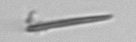
Label: fiber_TAG_external_detritus